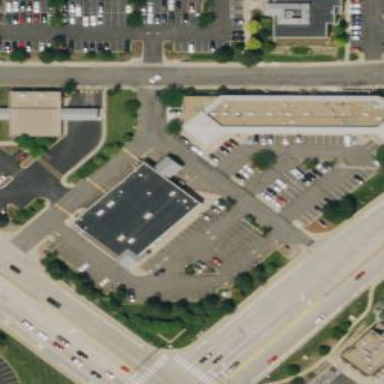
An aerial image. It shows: Pharmacy building providing healthcare services.